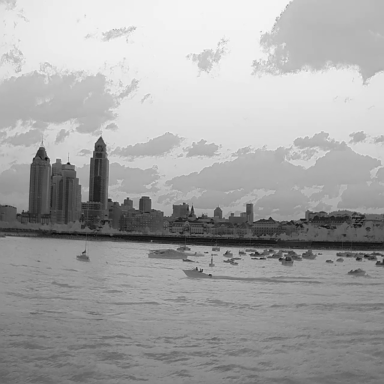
There are three canoes in the infrared image.